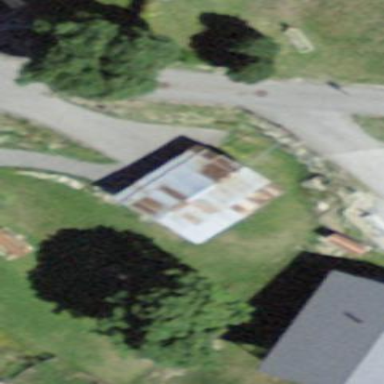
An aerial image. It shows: Gabled barn with sloped roof.